Current action and preconditions to check: trajectory_clear

Your task: For each precondition in the list above, predict whether it will hold at this action.

Consider the current scene as observed from the mobile robot's camera, and analyze the predicted future states of all dynamic agents (e.g., people, animals, vehicles, or any moving entities) within the NEXT SECOND.

IMPORTANT: Only answer "very likely" if you are absolutely certain—based on strong, clear evidence—that a dynamic agent will violate the precondition in the predicted future state. Do NOT answer "very likely" for unlikely, ambiguous, or low-probability risks.

Ask yourself for each precondition: Is there a high probability, with clear and convincing evidence, that the predicted future states of any dynamic agent will interfere with the predicted future state of the currently executing action within the NEXT SECOND, causing that precondition to fail?

Assess the risk level based on these predictions. Use "likely" or "very likely" if motions create a clear risk of interference.

Use "neutral" or "improbable" if agents are nearby but their predicted paths are clearly diverging or non-conflicting.

Failure Risk Categories: "very improbable", "improbable", "neutral", "likely", "very likely"

Answer Format: Output ONLY the probability_of_failure value from these categories: "very improbable", "improbable", "neutral", "likely", "very likely"

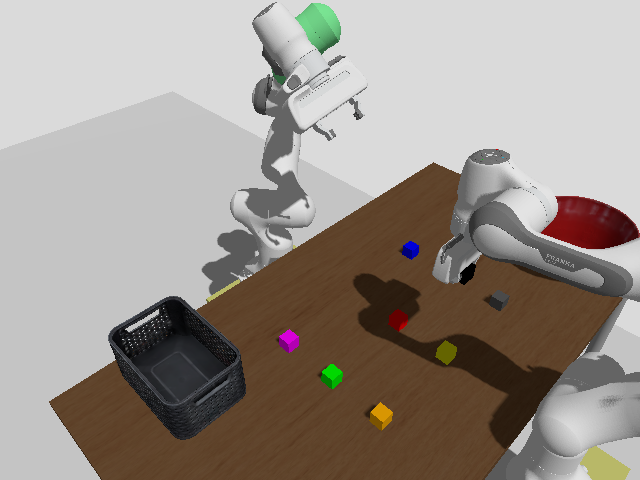

Answer: very improbable